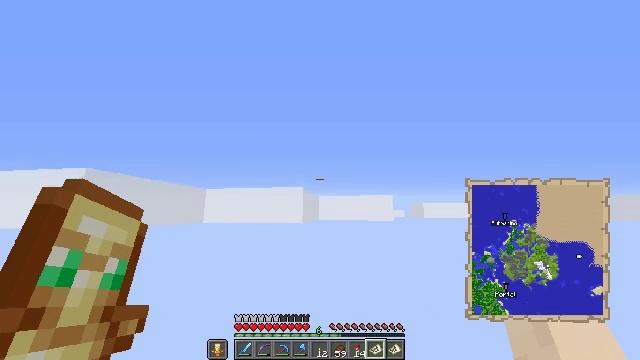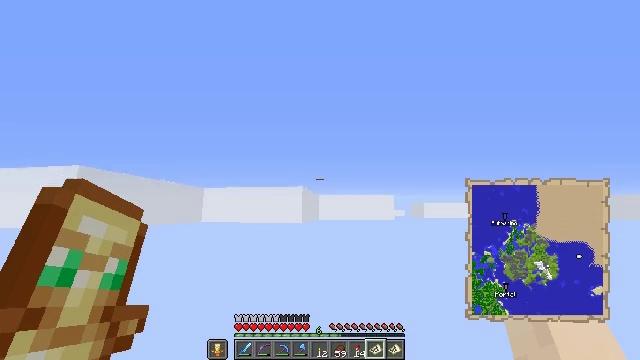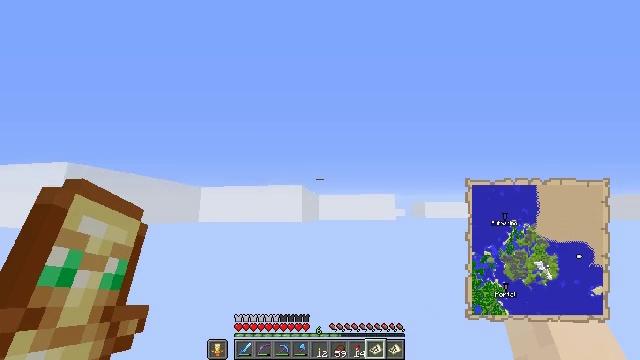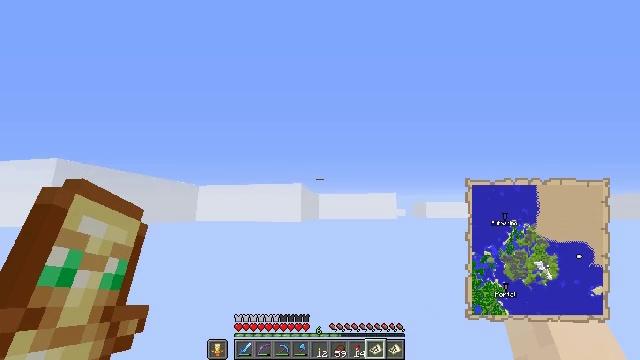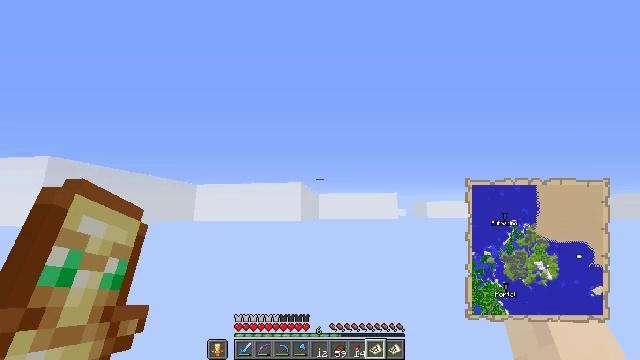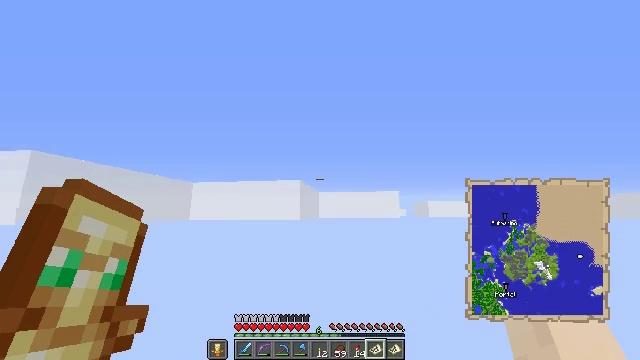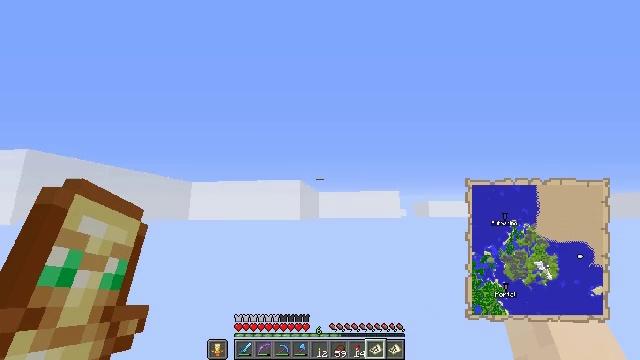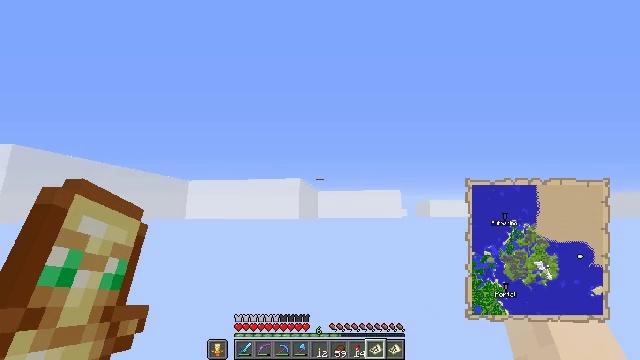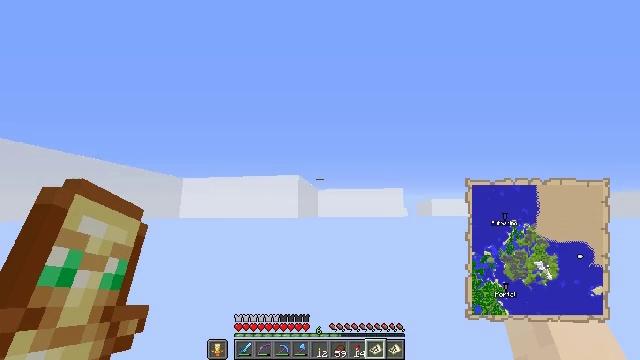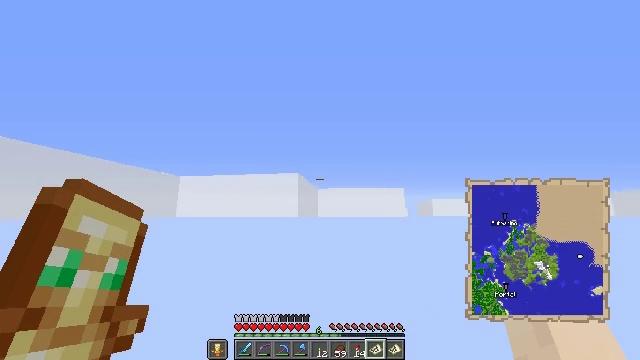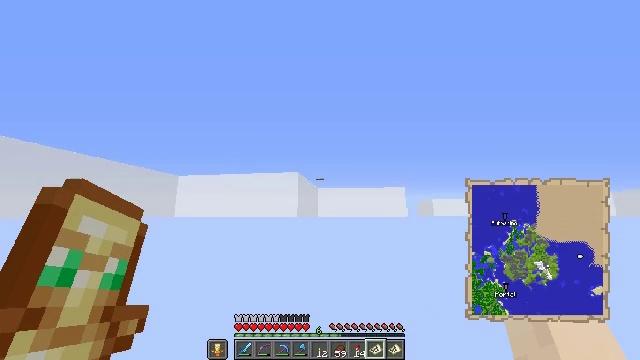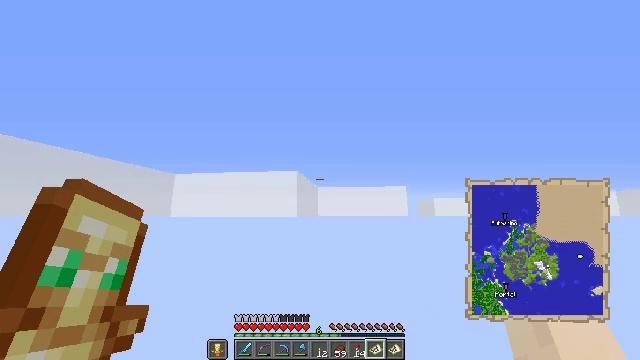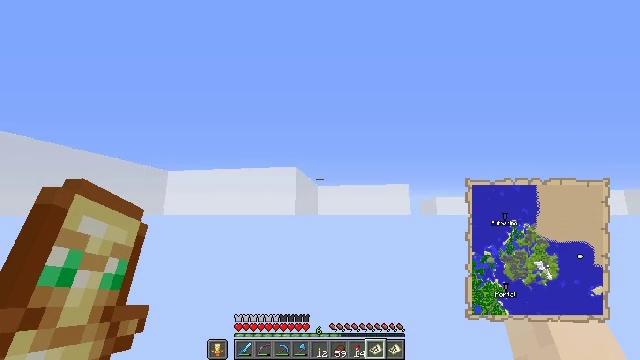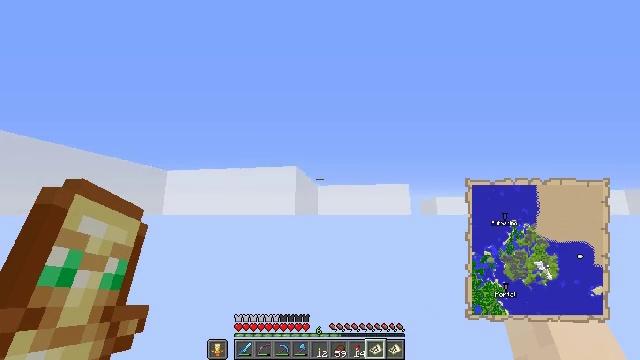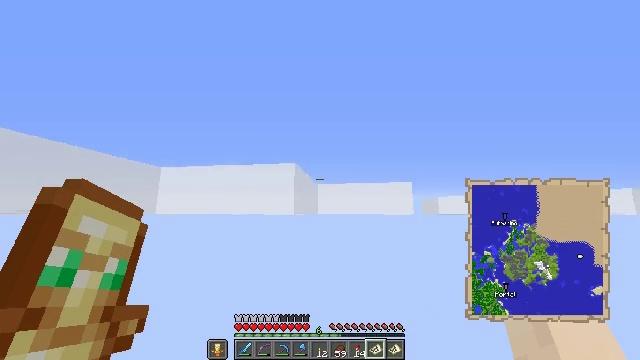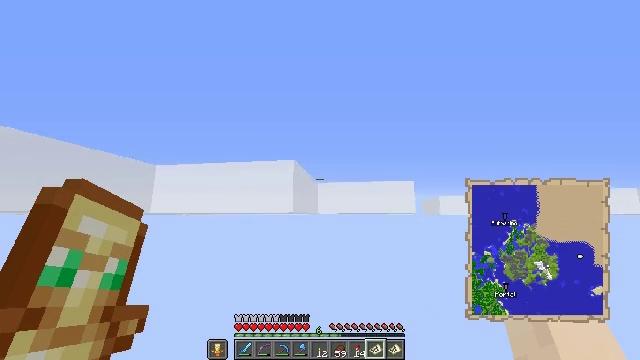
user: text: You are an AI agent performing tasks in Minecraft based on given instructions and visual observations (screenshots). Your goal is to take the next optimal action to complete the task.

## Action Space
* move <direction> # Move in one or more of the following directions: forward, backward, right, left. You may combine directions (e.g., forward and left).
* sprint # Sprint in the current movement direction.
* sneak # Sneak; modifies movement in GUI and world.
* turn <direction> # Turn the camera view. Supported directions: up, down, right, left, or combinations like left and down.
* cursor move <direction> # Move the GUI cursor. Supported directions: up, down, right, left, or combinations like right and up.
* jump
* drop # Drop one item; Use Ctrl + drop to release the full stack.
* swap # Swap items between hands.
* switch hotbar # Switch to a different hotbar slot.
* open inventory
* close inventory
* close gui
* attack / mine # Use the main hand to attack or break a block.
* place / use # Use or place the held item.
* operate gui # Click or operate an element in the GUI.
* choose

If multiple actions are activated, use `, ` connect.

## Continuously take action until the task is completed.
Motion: motion action
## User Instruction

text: Harvest hay blocks from the village.
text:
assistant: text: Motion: move forward
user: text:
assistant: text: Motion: move forward
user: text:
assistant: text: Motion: move forward
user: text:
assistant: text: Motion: move forward
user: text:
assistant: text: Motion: move forward
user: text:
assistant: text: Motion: move forward
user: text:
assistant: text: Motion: move forward
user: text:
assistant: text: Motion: move forward
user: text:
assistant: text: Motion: move forward
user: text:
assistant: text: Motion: move forward
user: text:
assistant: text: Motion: move forward
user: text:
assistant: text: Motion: move forward
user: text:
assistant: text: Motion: move forward
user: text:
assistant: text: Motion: move forward
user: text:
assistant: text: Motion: move forward
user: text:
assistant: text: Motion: move forward
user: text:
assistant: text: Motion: move forward
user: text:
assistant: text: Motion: move forward
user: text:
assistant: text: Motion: move forward
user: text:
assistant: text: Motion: move forward
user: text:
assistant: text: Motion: move forward
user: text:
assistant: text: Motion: move forward
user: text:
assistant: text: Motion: move forward
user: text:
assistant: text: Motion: move forward
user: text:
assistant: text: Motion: move forward
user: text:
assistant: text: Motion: move forward
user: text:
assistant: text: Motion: move forward
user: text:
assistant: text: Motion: move forward
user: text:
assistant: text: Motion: move forward
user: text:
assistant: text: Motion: move forward